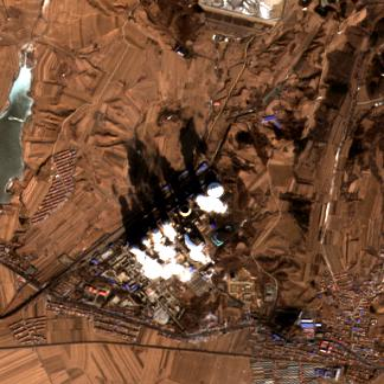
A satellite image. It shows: Industrial area with coal power plant.